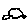
Label: car